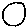
Label: circle